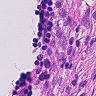
Metastatic tissue present: yes